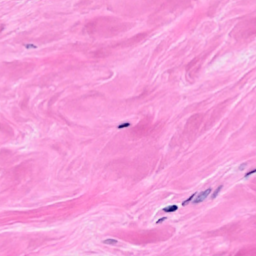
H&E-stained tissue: Breast